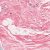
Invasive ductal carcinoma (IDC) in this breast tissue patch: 0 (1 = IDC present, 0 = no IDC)